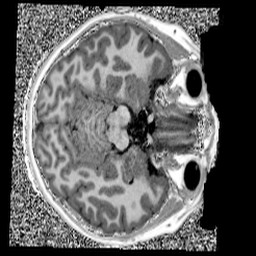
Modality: UNIT1
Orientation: axial
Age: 12
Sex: female
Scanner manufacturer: siemens
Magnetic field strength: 3 T
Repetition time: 4 s
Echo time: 0.00299 s